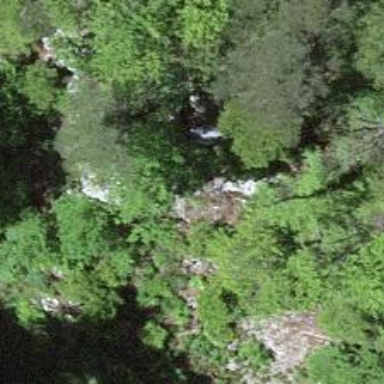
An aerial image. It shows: Natural cliff.